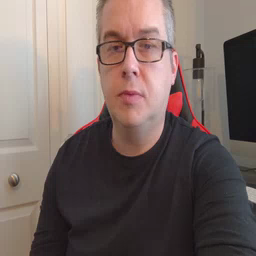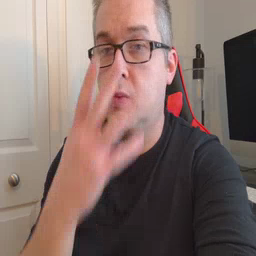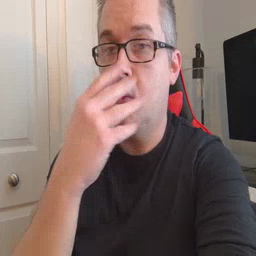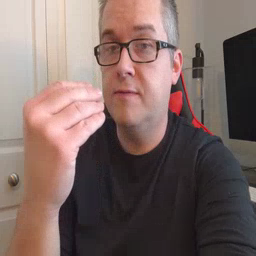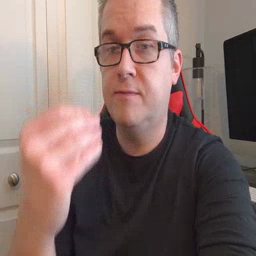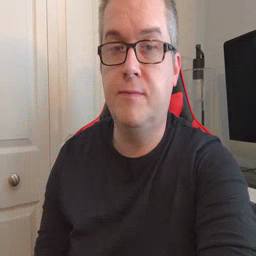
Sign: wolf